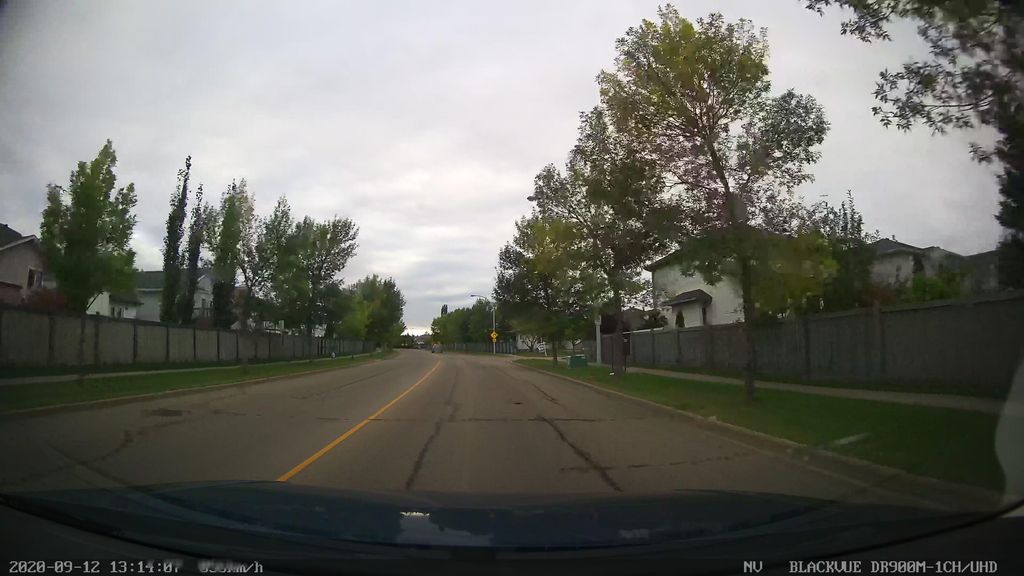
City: edmonton